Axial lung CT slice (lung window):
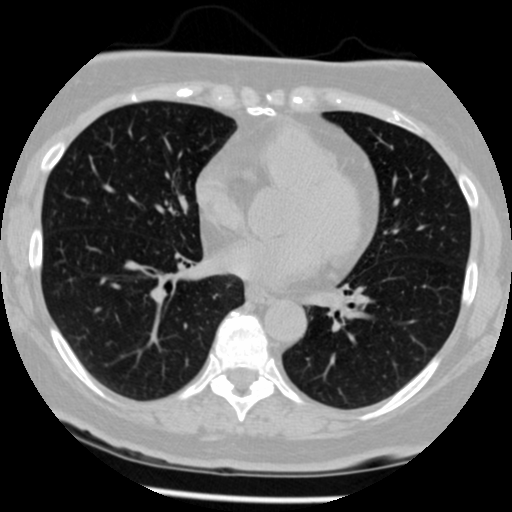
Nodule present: yes
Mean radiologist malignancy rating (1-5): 1